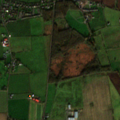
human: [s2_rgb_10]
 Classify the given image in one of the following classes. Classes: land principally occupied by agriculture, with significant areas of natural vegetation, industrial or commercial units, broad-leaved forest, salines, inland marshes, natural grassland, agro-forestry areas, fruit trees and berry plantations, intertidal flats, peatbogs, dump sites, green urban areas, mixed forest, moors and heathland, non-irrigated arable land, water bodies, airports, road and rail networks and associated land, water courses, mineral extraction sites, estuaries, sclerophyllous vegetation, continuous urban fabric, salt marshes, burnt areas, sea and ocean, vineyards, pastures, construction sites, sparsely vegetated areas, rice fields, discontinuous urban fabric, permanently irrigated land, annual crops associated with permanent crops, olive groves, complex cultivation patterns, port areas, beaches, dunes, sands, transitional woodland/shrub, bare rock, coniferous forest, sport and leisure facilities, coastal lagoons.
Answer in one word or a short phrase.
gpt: discontinuous urban fabric, non-irrigated arable land, pastures